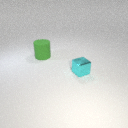
small cyan metal cube in front of large green rubber cylinder